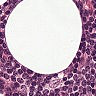
Metastatic tissue present: no